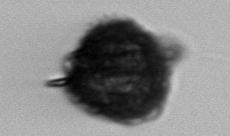
Label: Gonyaulax